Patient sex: M
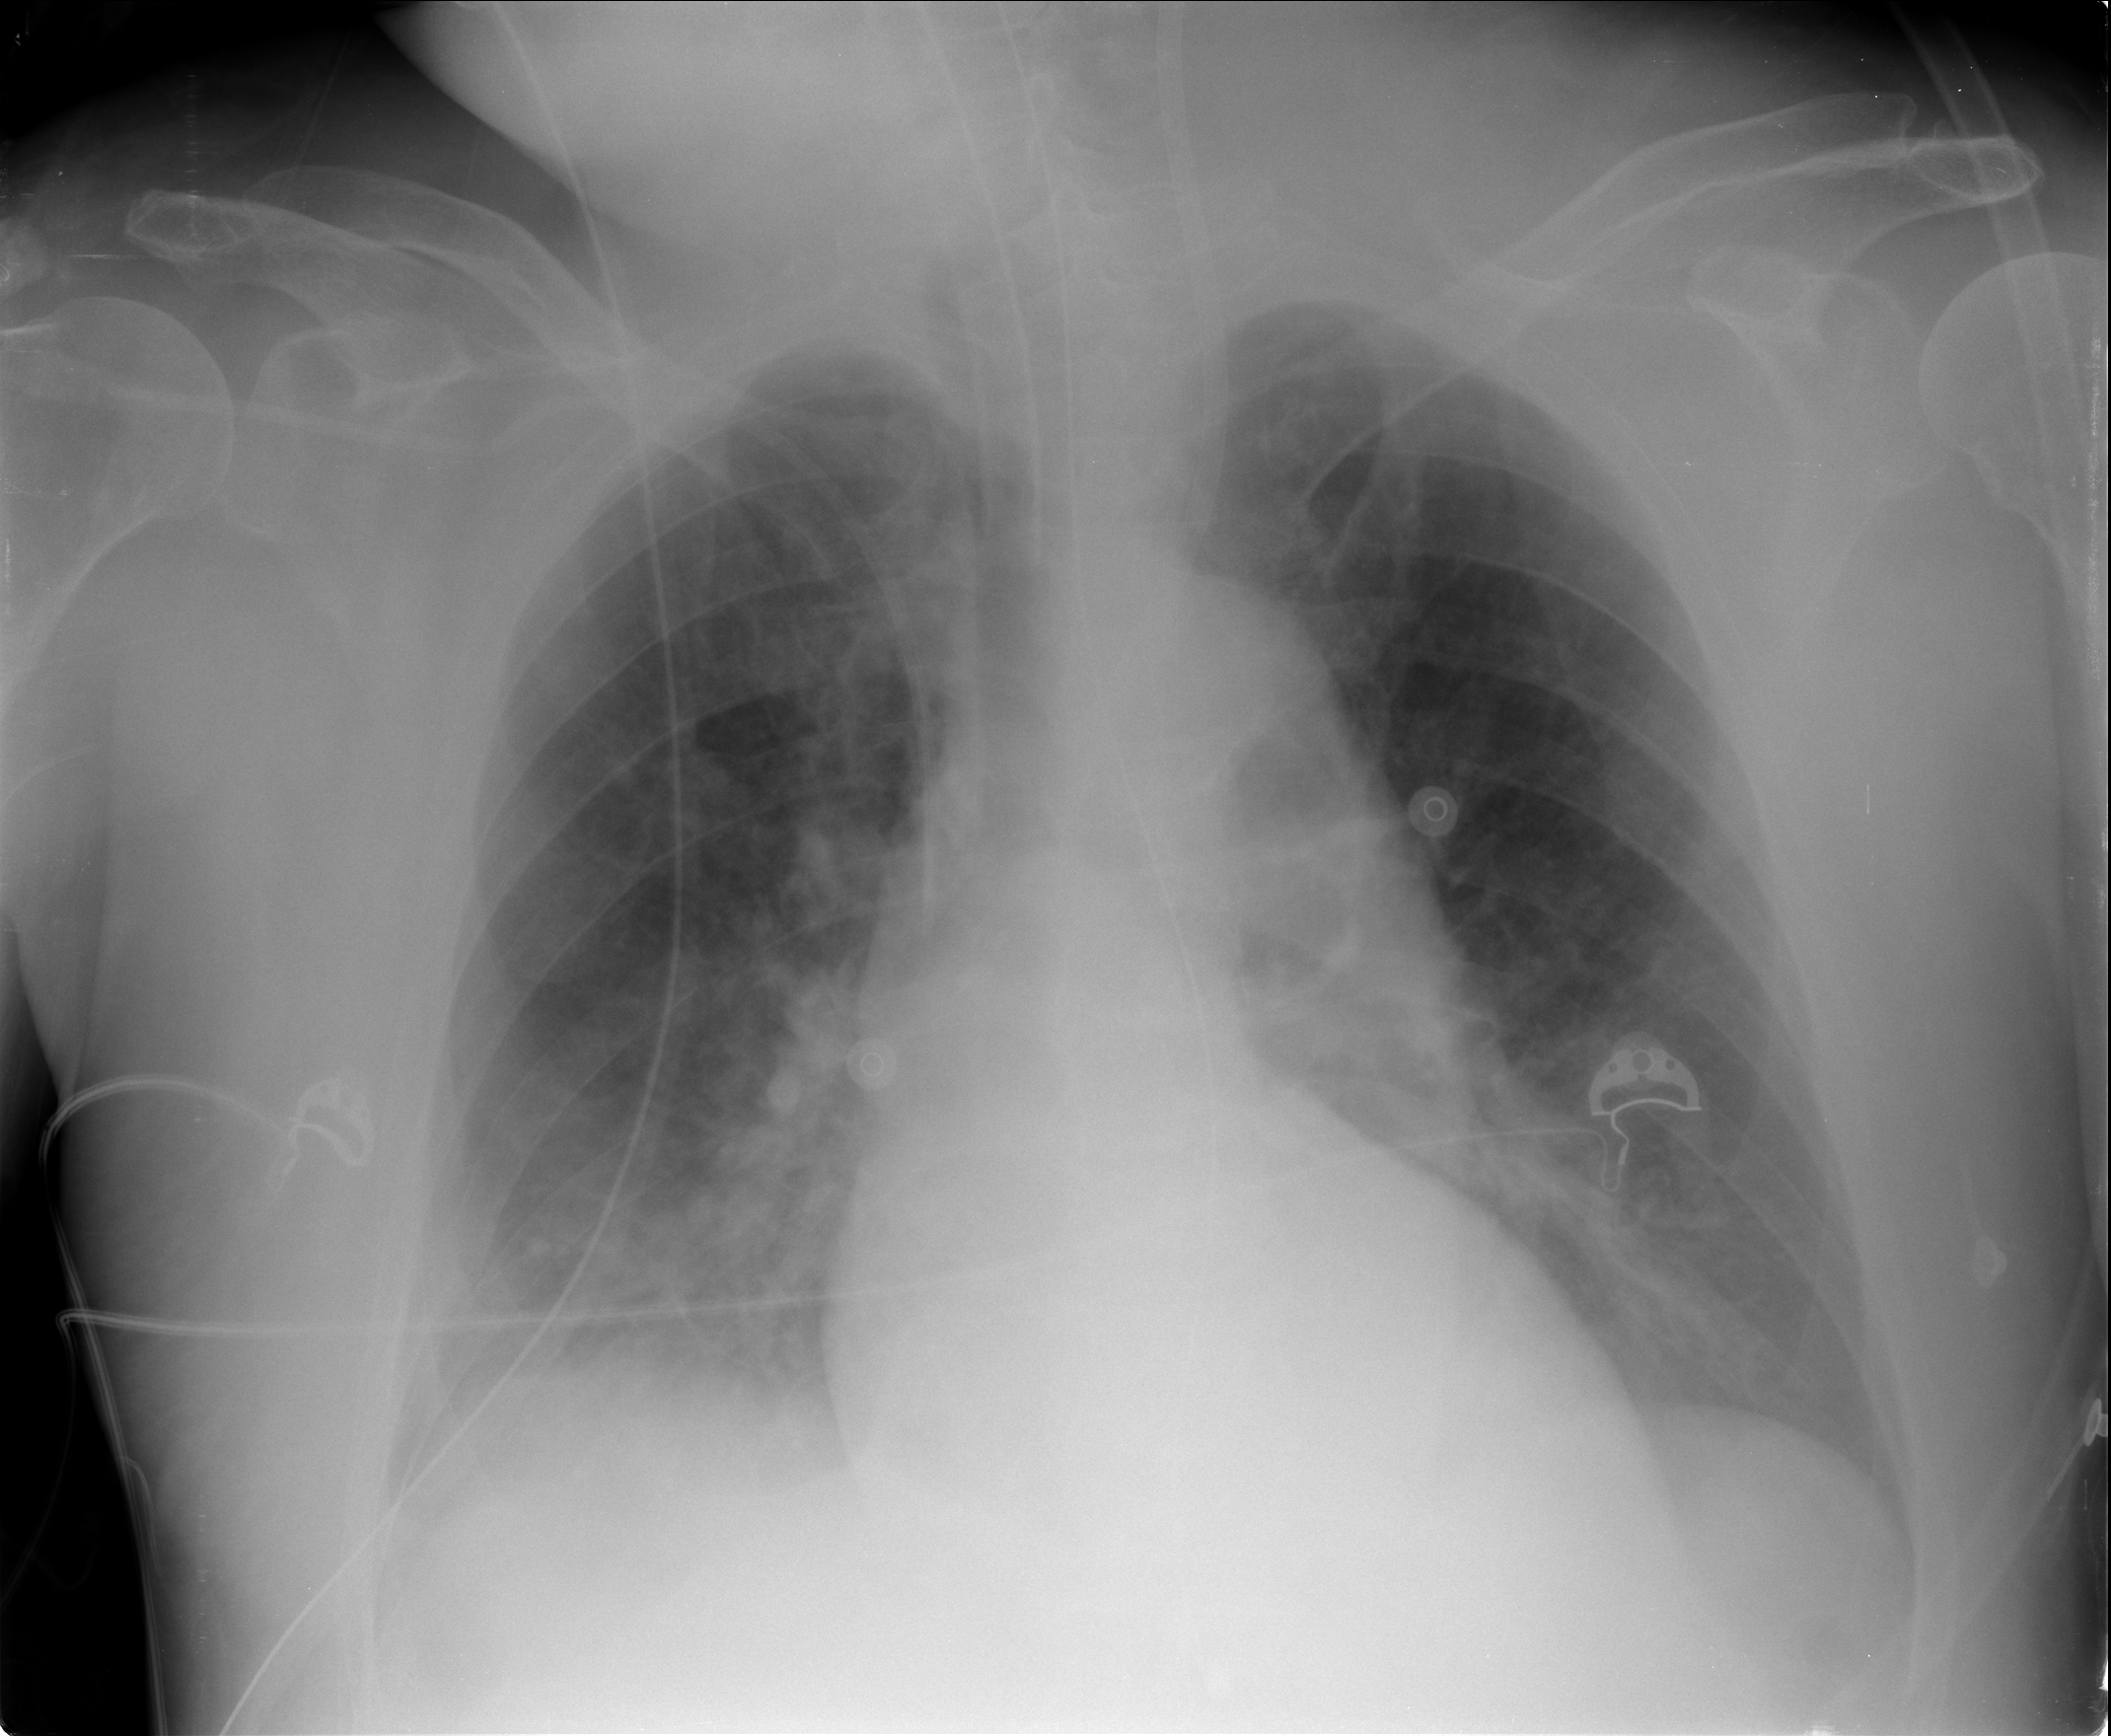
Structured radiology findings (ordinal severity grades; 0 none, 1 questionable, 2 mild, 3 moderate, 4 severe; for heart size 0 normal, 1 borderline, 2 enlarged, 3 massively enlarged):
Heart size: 1
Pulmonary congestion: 2
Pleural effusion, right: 2
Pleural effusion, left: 0
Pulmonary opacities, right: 2
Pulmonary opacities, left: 1
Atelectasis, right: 2
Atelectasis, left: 1